Голодный паук приготовился поймать насекомое, если оно окажется в паутинке, которая натянута между ним и стеной. Длина нити $1~ м$. На нить попала гусеница (см. рис). Увидев паука, она стала уползать от него к стене со скоростью $v_г = 1~мм/с$ относительно нити, а паук, оставаясь на месте, стал вытягивать свой конец нити со скоростью $v_0 = 1~см/с$, считая, что нить может растягиваться без ограничений.
Доползет ли гусеница до стены?
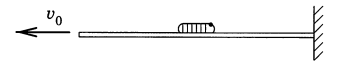
Ответ: Возможны различные варианты: гусеница достигнет стены; будет оставаться на месте; будет съедена пауком. Варианты реализуются в зависимости от соотношения скоростей и начальной координаты.
Темы:
T, Механика, Кинематика, 200 задач